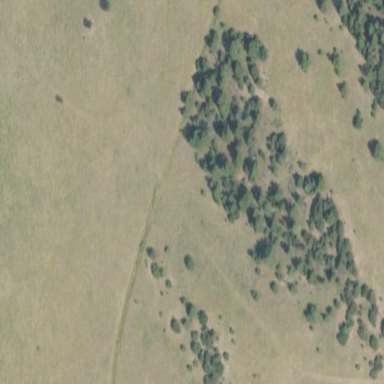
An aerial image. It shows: Woodland filled with evergreen needle-leaved trees.